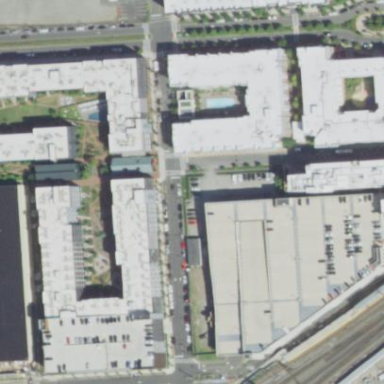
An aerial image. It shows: Multi-storey parking building.